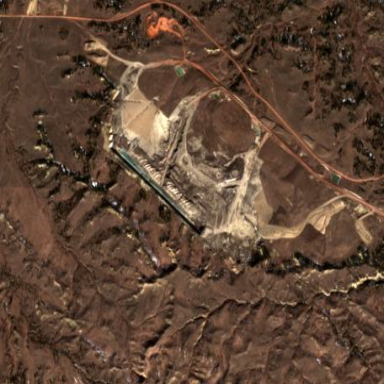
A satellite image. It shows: Quarry area.